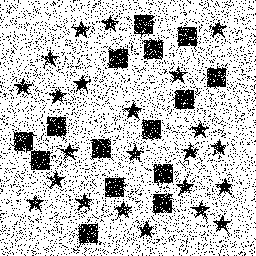
Squares: 15
Triangles: 0
Stars: 23
Total shapes: 38